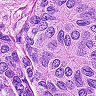
Metastatic tissue present: yes